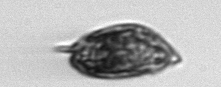
Label: Prorocentrum_micans